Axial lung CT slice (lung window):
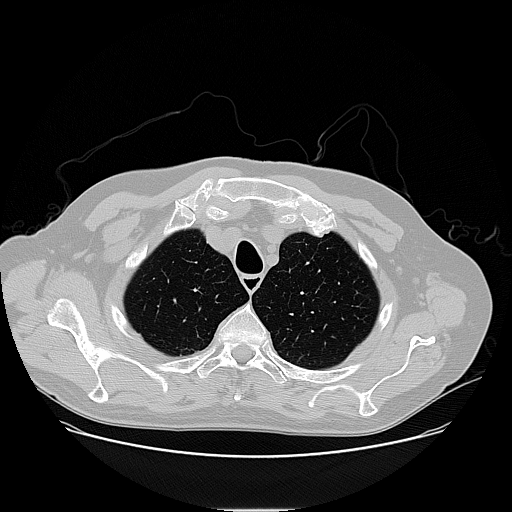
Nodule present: no